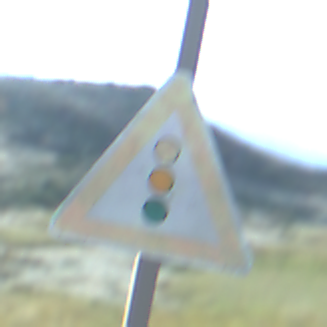
Verkehrszeichen: Lichtzeichenanlage
Umgebung: Outdoor, Nature
Tageszeit: Night
Wetter: PartlyCloudy
Licht: Natural
Jahreszeit: NotSpecified
Kontrast: HighContrast